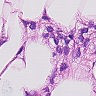
Metastatic tissue present: yes